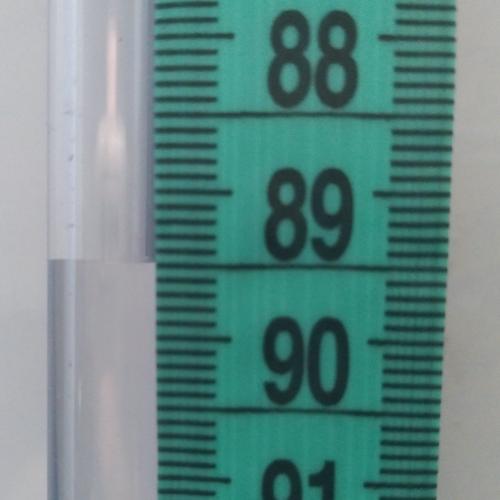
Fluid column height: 89.5 cm